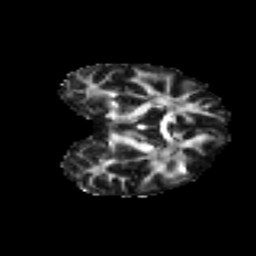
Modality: FA
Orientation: coronal
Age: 34
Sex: female
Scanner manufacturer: ge
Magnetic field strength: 3 T
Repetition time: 7.8 s
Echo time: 0.0606 s